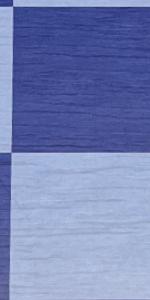
Label: Empty